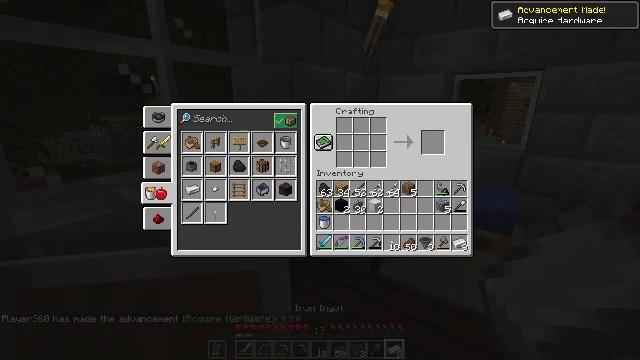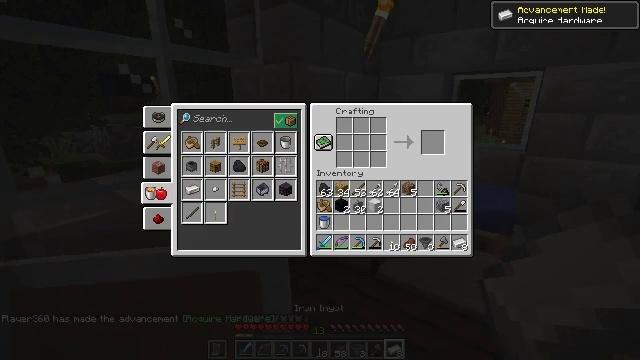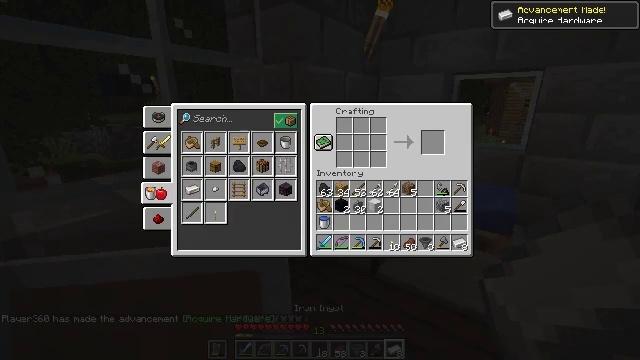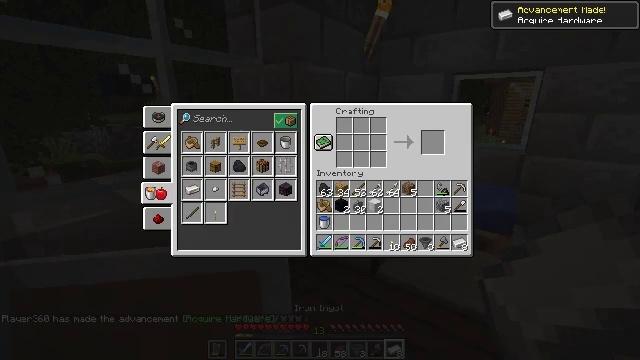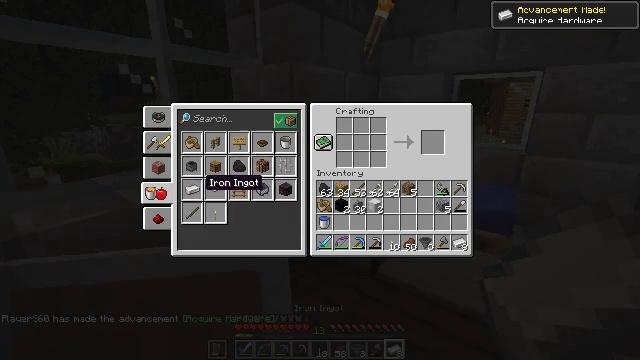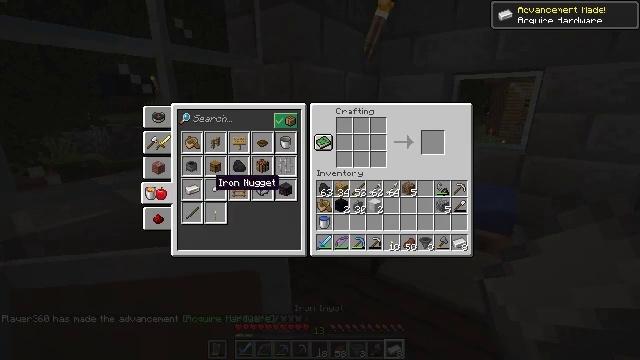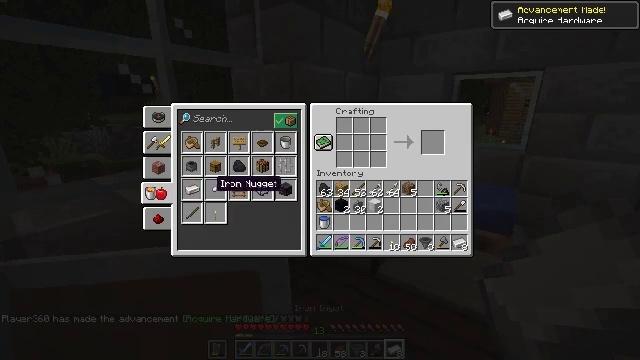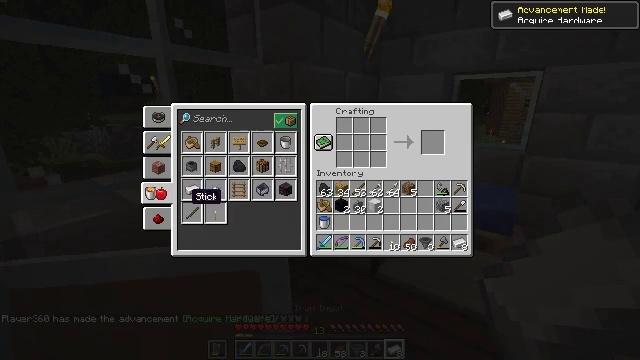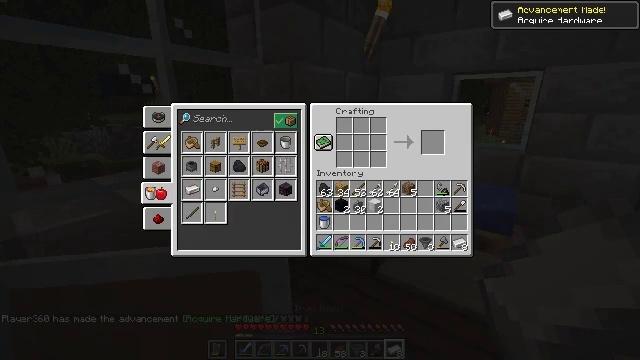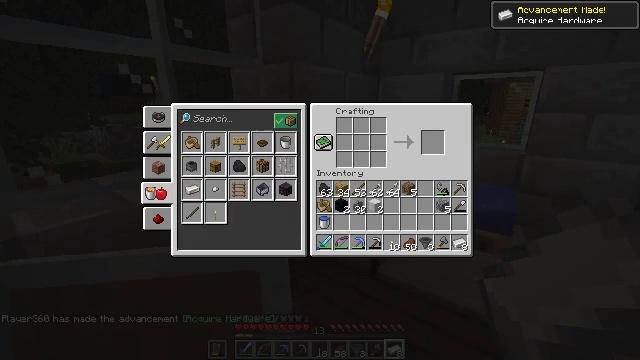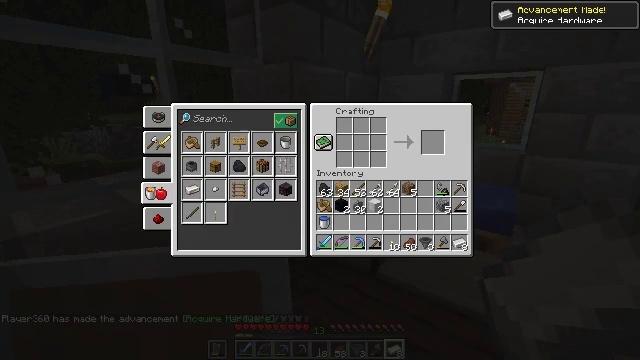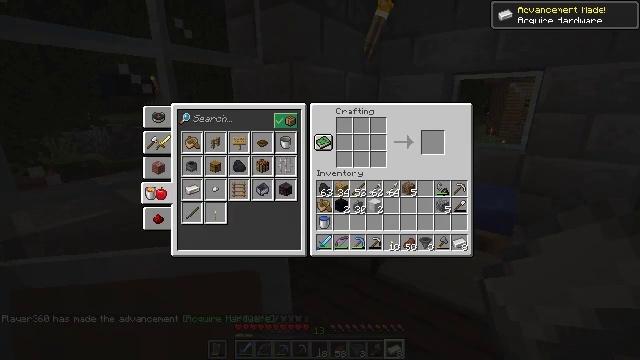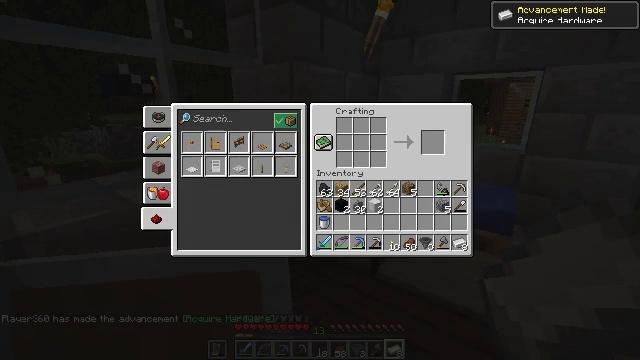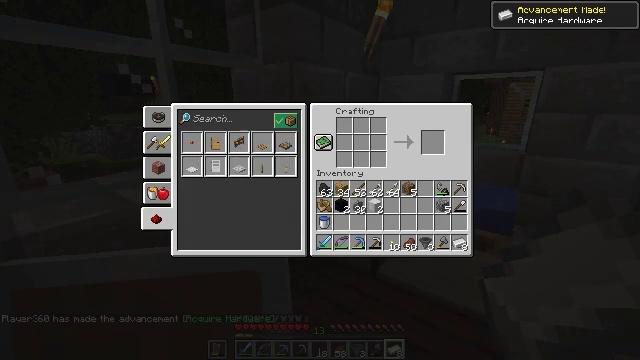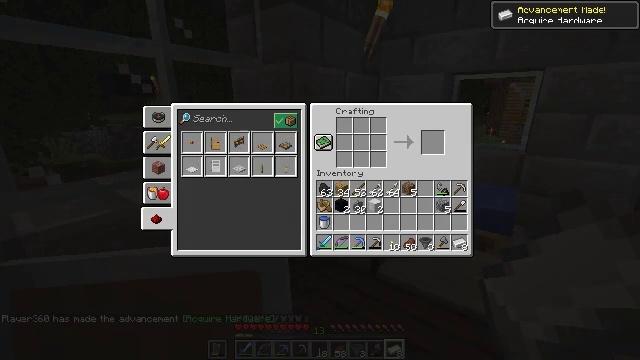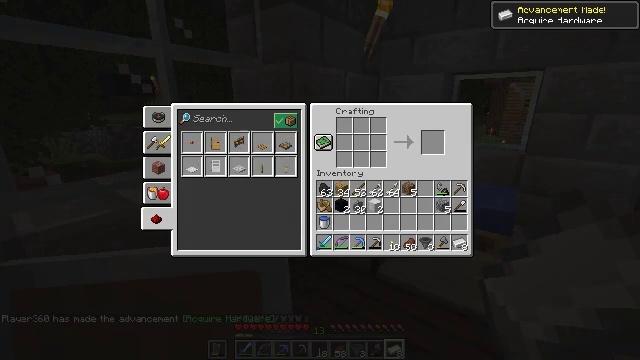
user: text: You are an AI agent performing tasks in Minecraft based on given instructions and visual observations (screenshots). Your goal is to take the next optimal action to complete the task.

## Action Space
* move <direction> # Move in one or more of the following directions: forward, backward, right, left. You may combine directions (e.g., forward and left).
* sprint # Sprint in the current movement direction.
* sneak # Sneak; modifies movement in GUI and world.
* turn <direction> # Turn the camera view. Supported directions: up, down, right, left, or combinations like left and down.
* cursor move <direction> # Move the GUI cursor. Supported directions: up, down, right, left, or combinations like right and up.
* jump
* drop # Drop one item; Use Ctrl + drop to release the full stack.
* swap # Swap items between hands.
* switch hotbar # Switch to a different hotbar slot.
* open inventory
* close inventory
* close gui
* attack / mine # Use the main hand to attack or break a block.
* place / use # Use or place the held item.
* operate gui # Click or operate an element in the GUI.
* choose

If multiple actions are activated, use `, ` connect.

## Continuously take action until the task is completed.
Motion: motion action
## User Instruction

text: Craft an iron door by using iron ingots in the crafting table.
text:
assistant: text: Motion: operate gui
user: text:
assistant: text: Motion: no_op
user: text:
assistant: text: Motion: no_op
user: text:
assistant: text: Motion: cursor move right
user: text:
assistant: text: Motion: cursor move right
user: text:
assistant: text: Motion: no_op
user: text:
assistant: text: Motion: cursor move left and down
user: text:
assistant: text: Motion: cursor move left and down
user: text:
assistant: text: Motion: operate gui
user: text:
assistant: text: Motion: operate gui
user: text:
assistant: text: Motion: no_op
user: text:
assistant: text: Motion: operate gui
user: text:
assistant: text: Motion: operate gui
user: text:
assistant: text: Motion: no_op
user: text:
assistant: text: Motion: no_op
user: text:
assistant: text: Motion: cursor move right and up
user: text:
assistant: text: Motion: cursor move right and up
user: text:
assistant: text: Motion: no_op
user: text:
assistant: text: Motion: operate gui
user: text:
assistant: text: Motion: no_op
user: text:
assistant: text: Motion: no_op
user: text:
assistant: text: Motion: cursor move right
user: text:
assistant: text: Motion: cursor move right and up
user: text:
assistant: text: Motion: cursor move right
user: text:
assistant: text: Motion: cursor move right
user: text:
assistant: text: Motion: no_op
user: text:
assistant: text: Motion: no_op
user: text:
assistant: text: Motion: no_op
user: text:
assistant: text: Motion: sneak
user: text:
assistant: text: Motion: sneak, operate gui